Question: I'm currently working on a sheet that has a "Total" stat on it which will represents slots and I want that total slots number to be deducted by "1" every time a tick box is checked.
For example, there are 8 total slots and there are 8 Tick Boxes, each time a slot is consumed, a box is ticked and the total remaining slots is deducted by 1.
What would be the best way of making this happen? I understand I can enable "iterative calculations" and have something like
'''
=SUM(F15,IF(F15>0,SUM(IF(K15,-1,0)+IF(L15,-1,0)+IF(M15,-1,0)+IF(N15,-1,0),0)))
'''
I'm a total spreadsheet noob but there has to be a more consolidated way to do it.
[Example image of total with tick boxes.]
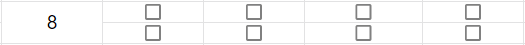
Answer: try this:
'''
=8-SUMPRODUCT(B1:E2)
'''
<URL>